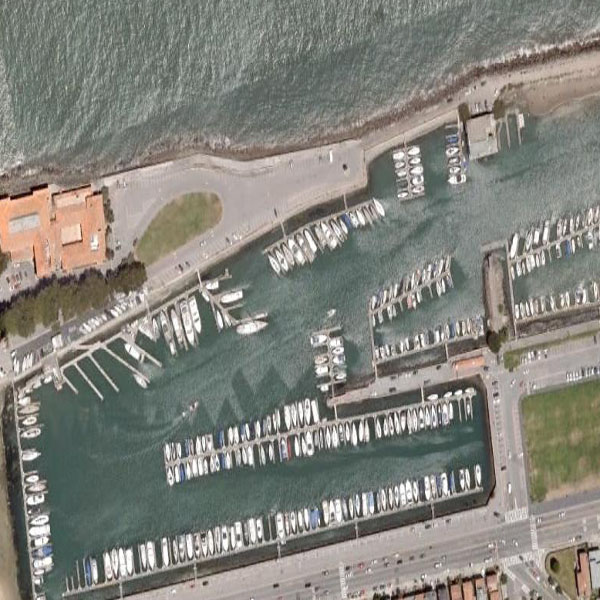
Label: Port